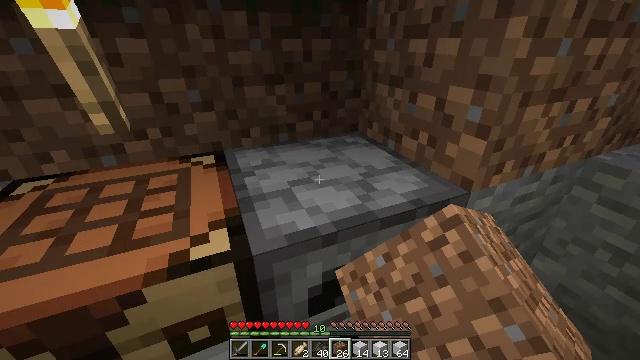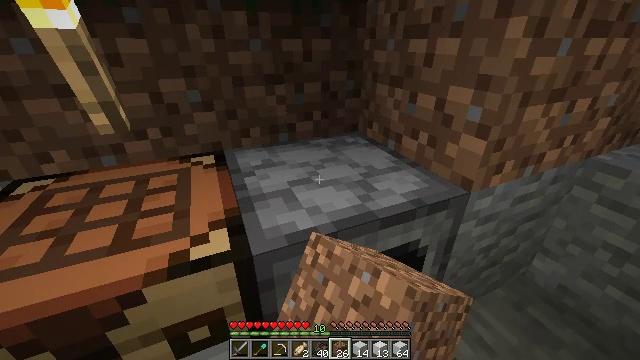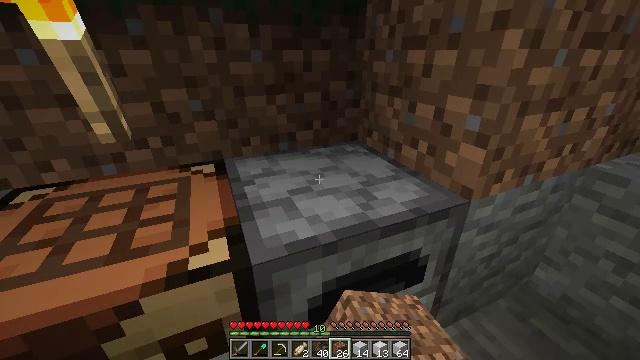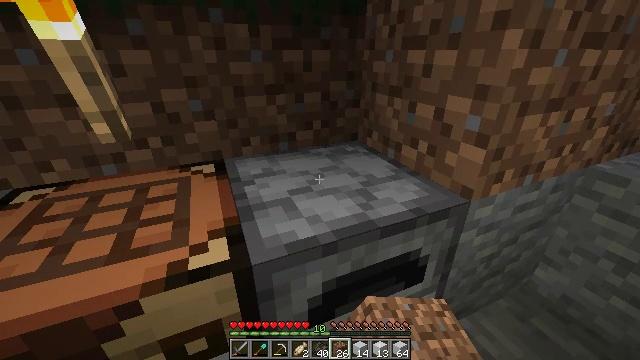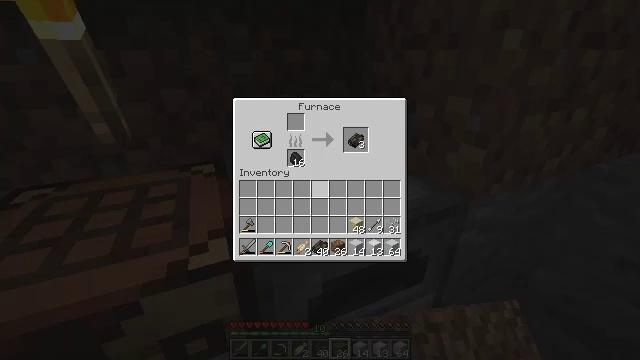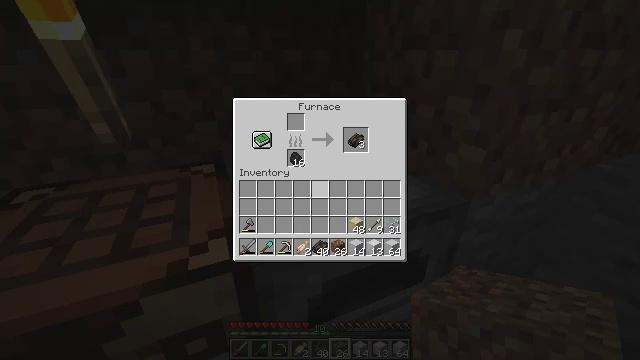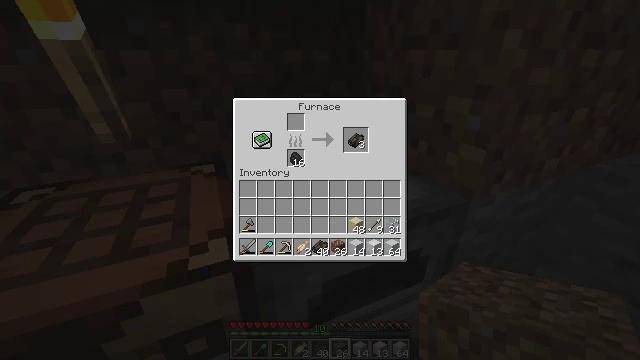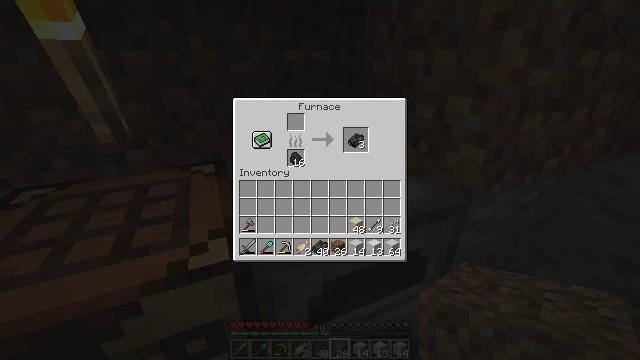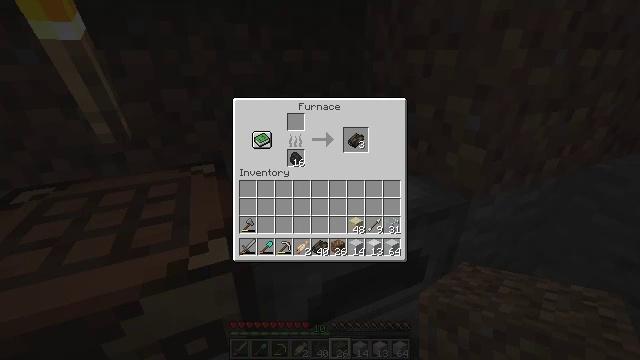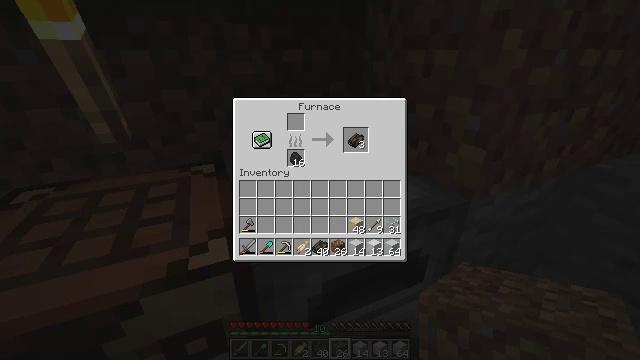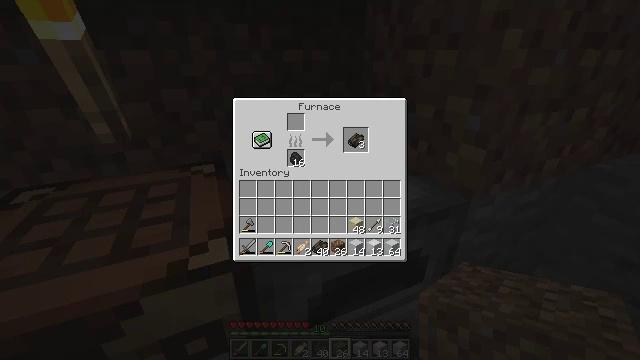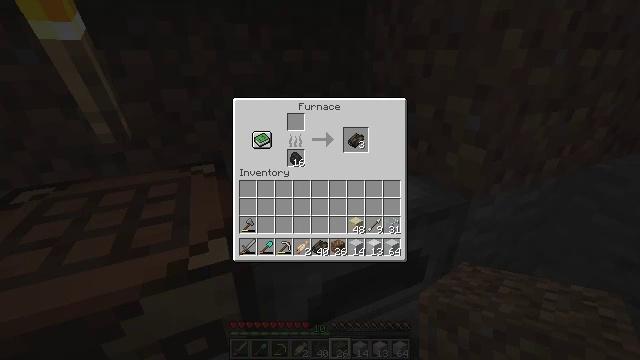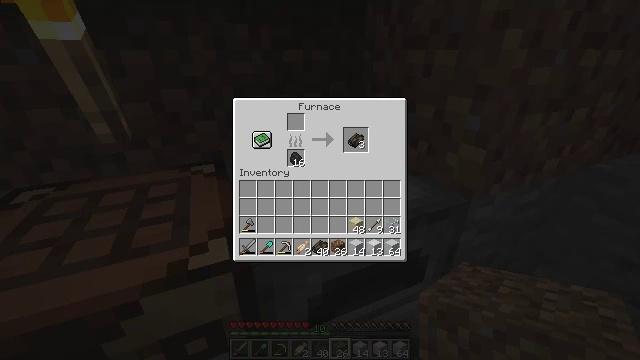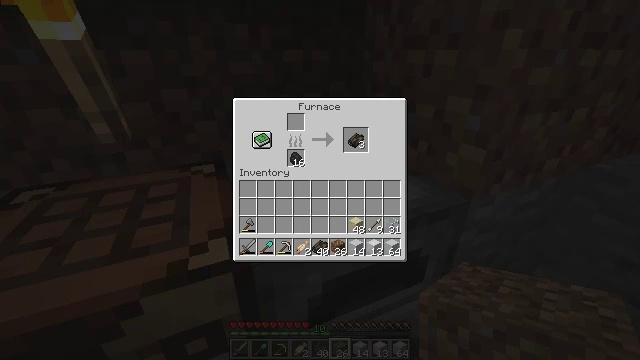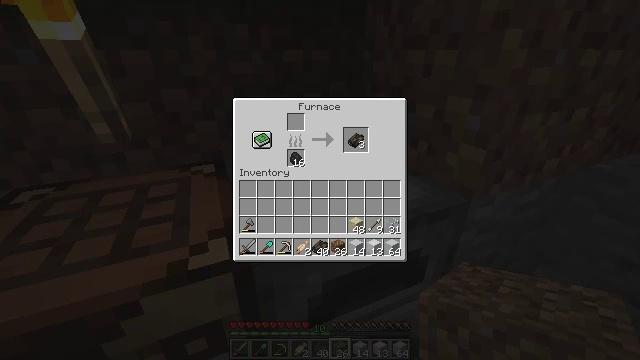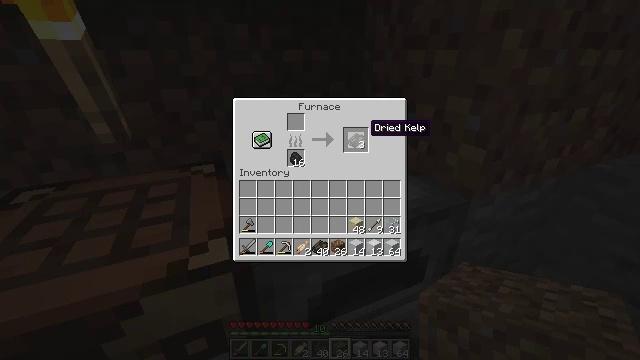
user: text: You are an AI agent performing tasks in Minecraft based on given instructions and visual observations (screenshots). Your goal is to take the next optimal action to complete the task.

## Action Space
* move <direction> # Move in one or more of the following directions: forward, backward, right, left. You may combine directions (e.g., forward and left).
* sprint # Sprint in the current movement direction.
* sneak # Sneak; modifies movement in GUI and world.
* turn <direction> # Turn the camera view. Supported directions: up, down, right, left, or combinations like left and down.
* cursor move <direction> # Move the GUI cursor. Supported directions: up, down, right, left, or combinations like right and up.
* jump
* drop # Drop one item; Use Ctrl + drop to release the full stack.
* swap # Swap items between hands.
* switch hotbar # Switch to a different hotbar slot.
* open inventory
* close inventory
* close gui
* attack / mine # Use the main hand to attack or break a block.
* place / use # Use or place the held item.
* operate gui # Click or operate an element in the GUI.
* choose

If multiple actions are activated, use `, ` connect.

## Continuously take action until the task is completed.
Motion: motion action
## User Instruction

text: Use a furnace to craft dried kelp.
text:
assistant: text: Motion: use / place
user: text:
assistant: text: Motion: turn up, use / place
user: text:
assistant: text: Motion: no_op
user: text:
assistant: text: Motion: no_op
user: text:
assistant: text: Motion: no_op
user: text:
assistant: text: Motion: no_op
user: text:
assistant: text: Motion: turn right and up
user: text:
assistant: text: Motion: turn right and up
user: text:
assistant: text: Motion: turn right and up
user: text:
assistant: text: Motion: no_op
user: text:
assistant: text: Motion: sneak
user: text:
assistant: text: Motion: sneak
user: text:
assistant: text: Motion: sneak
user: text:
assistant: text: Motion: sneak, turn left
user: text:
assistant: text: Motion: sneak
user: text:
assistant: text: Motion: sneak, attack / mine
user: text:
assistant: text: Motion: sneak, attack / mine
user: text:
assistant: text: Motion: sneak, attack / mine
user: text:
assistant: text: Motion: sneak, attack / mine
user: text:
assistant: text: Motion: sneak
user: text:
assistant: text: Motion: sneak
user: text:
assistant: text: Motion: sneak